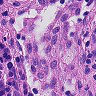
Metastatic tissue present: no